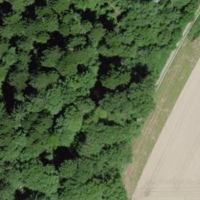
EUNIS habitat code: 44
Species observed at this site:
Fagus sylvatica